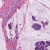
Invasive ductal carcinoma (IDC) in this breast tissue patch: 1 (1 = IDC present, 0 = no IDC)